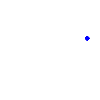
Particle: pion